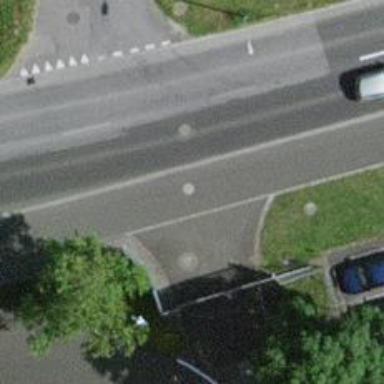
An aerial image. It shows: Unmarked road crossing.